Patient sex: F
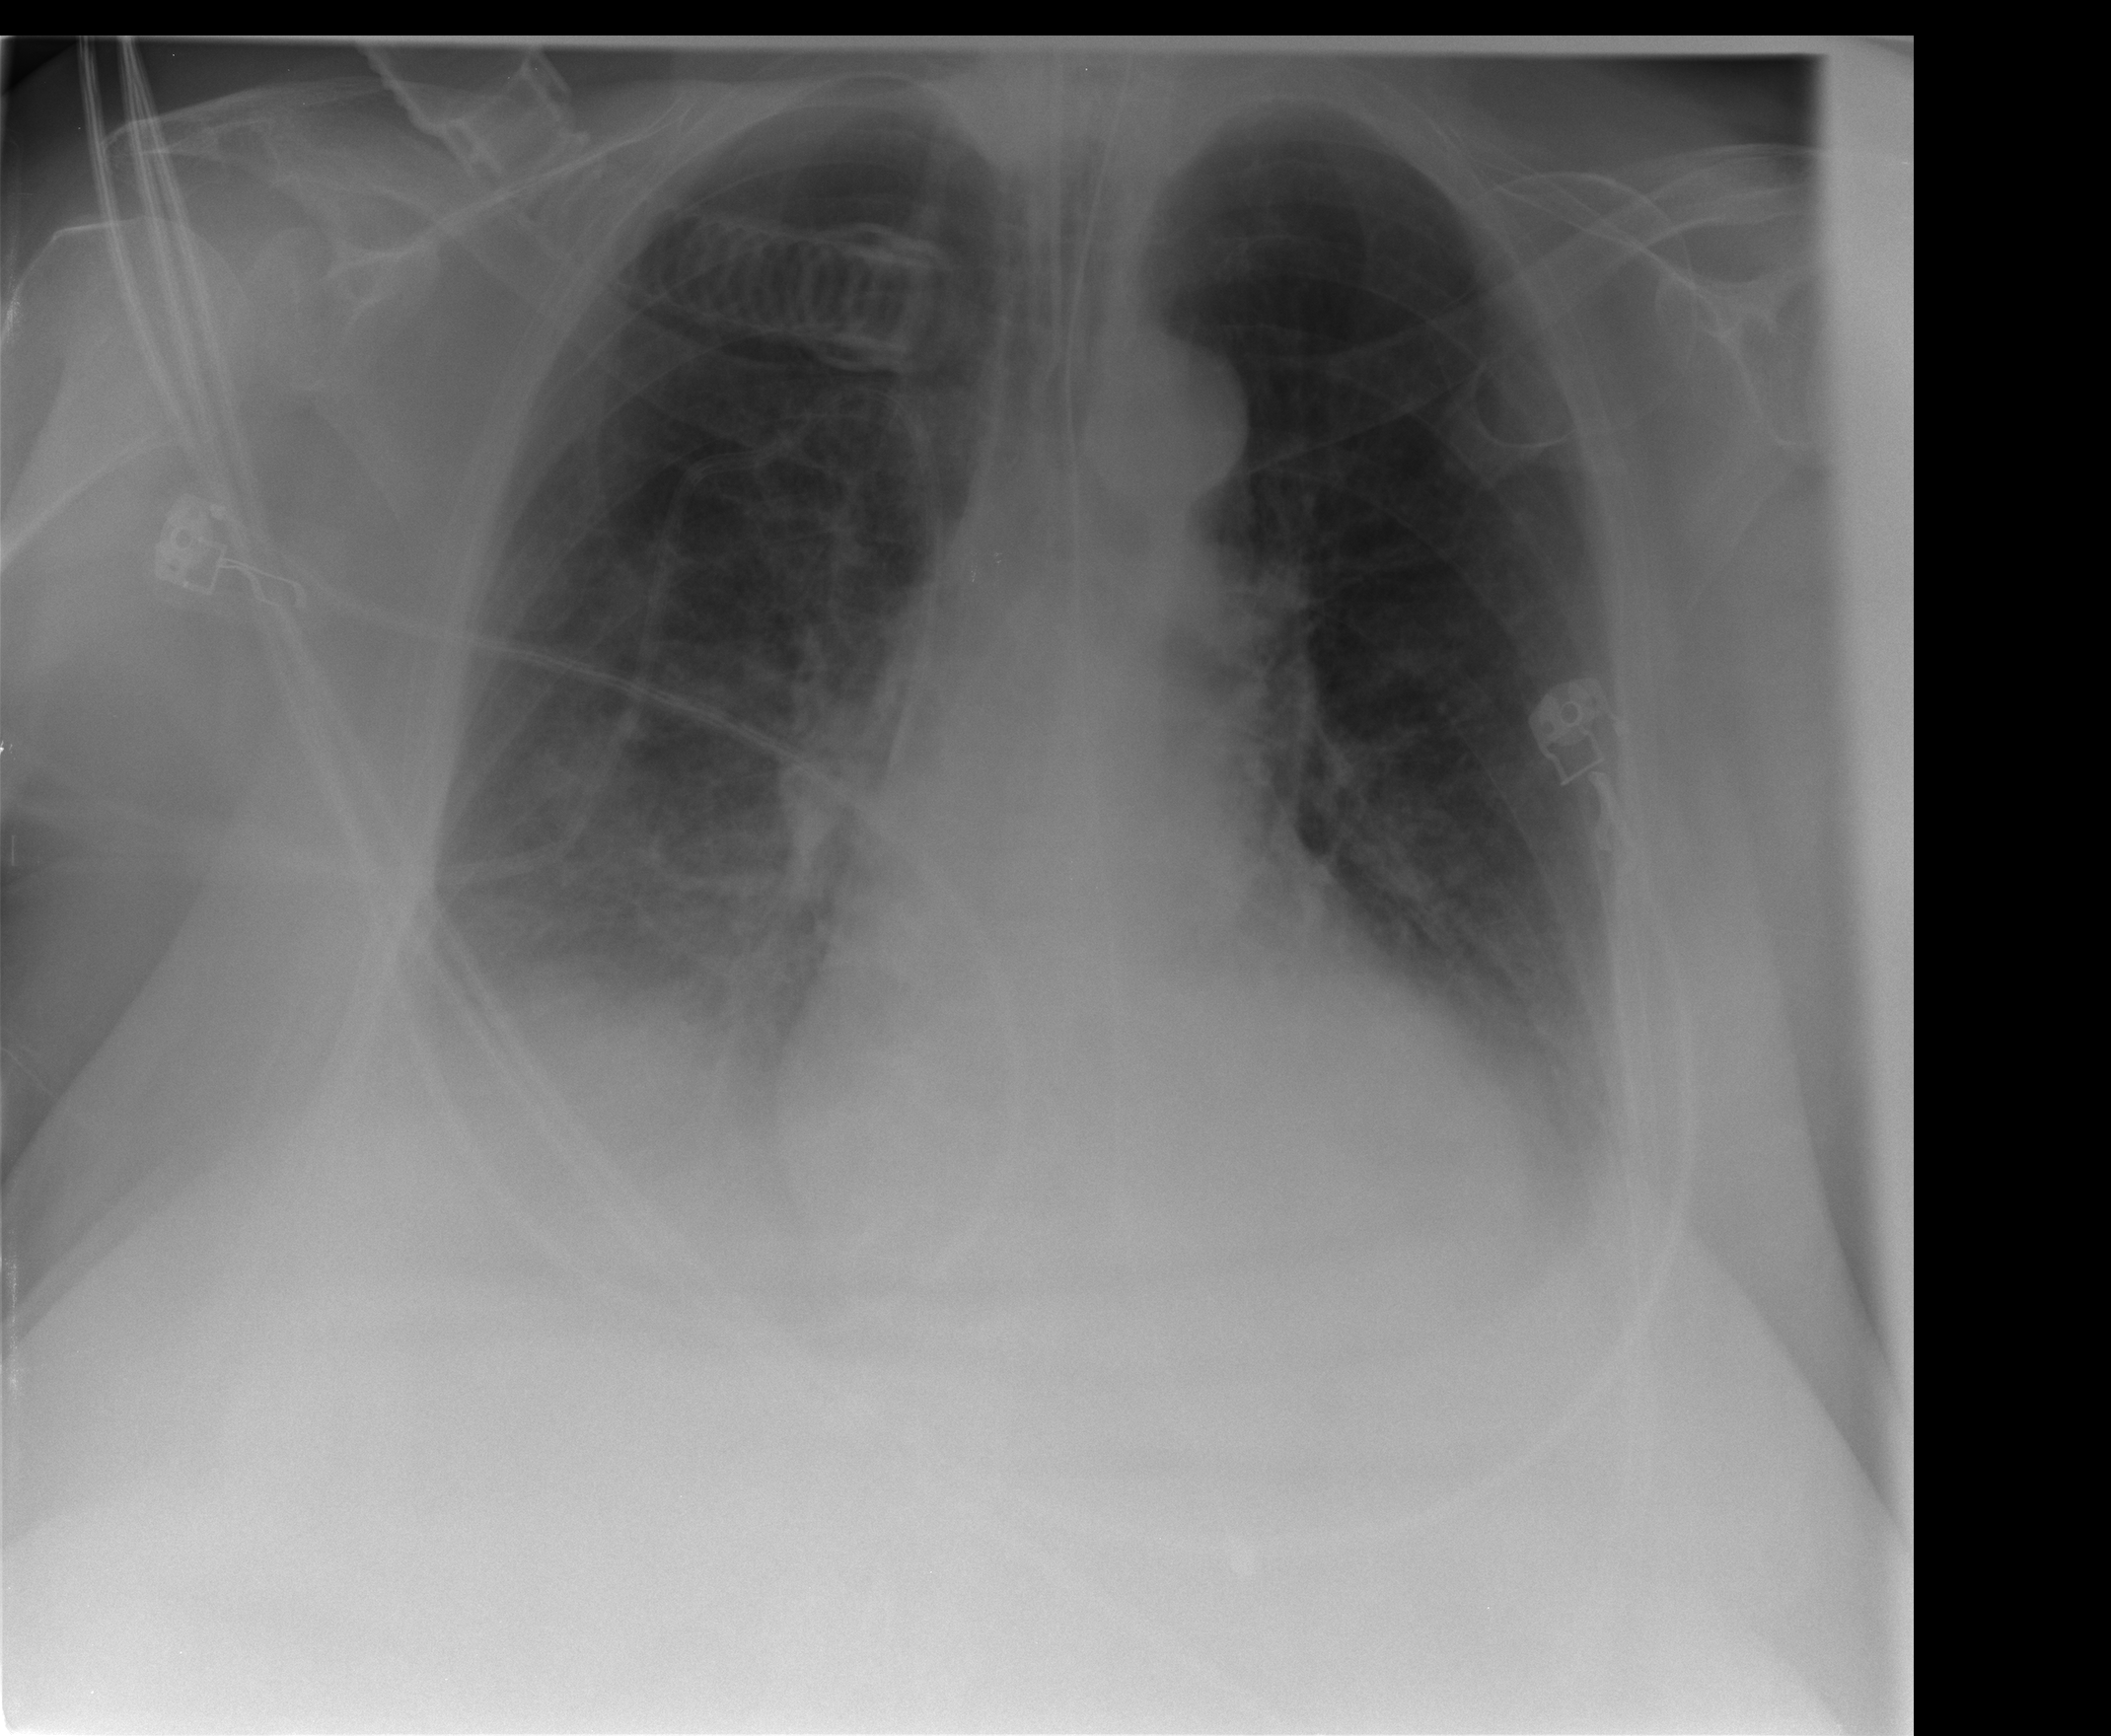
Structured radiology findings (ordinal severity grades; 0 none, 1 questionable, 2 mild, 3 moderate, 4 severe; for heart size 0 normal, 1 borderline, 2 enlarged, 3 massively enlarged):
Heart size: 2
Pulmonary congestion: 2
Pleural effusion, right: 2
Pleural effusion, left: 2
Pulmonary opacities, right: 2
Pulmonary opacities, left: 0
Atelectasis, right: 2
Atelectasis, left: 2